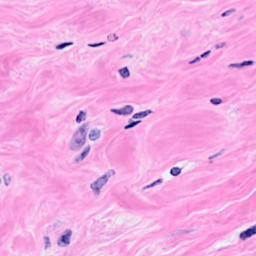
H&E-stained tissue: Breast